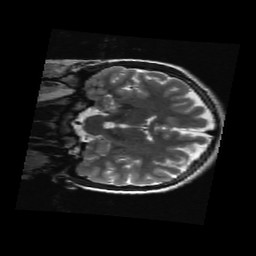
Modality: T2w
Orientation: coronal
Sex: female
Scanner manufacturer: ge
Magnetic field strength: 3 T
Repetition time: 5 s
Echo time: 0.1006 s